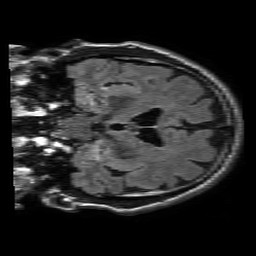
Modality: FLAIR
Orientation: coronal
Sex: male
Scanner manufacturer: philips
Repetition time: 11 s
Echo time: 0.125 s